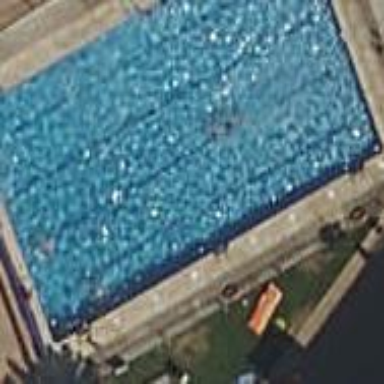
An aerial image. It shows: Swimming pool located in leisure land.